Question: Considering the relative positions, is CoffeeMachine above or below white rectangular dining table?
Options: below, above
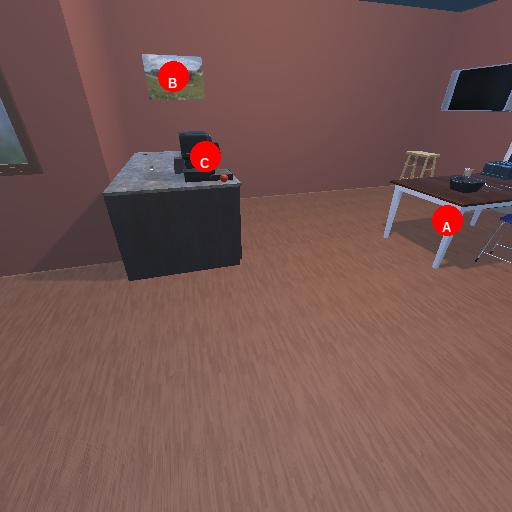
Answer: below